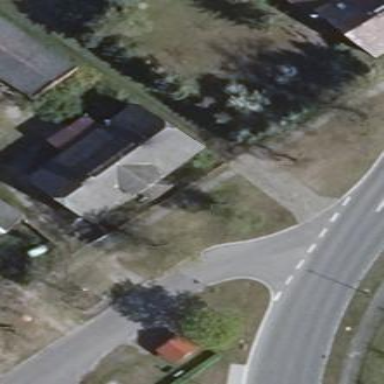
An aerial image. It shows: House with flat roof painted in light gray color.